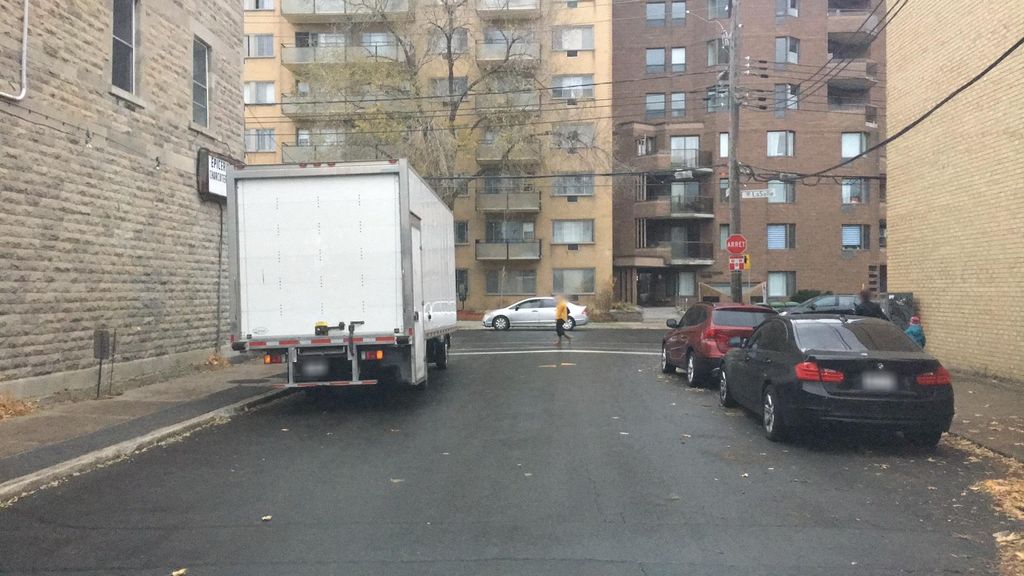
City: montreal